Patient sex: M
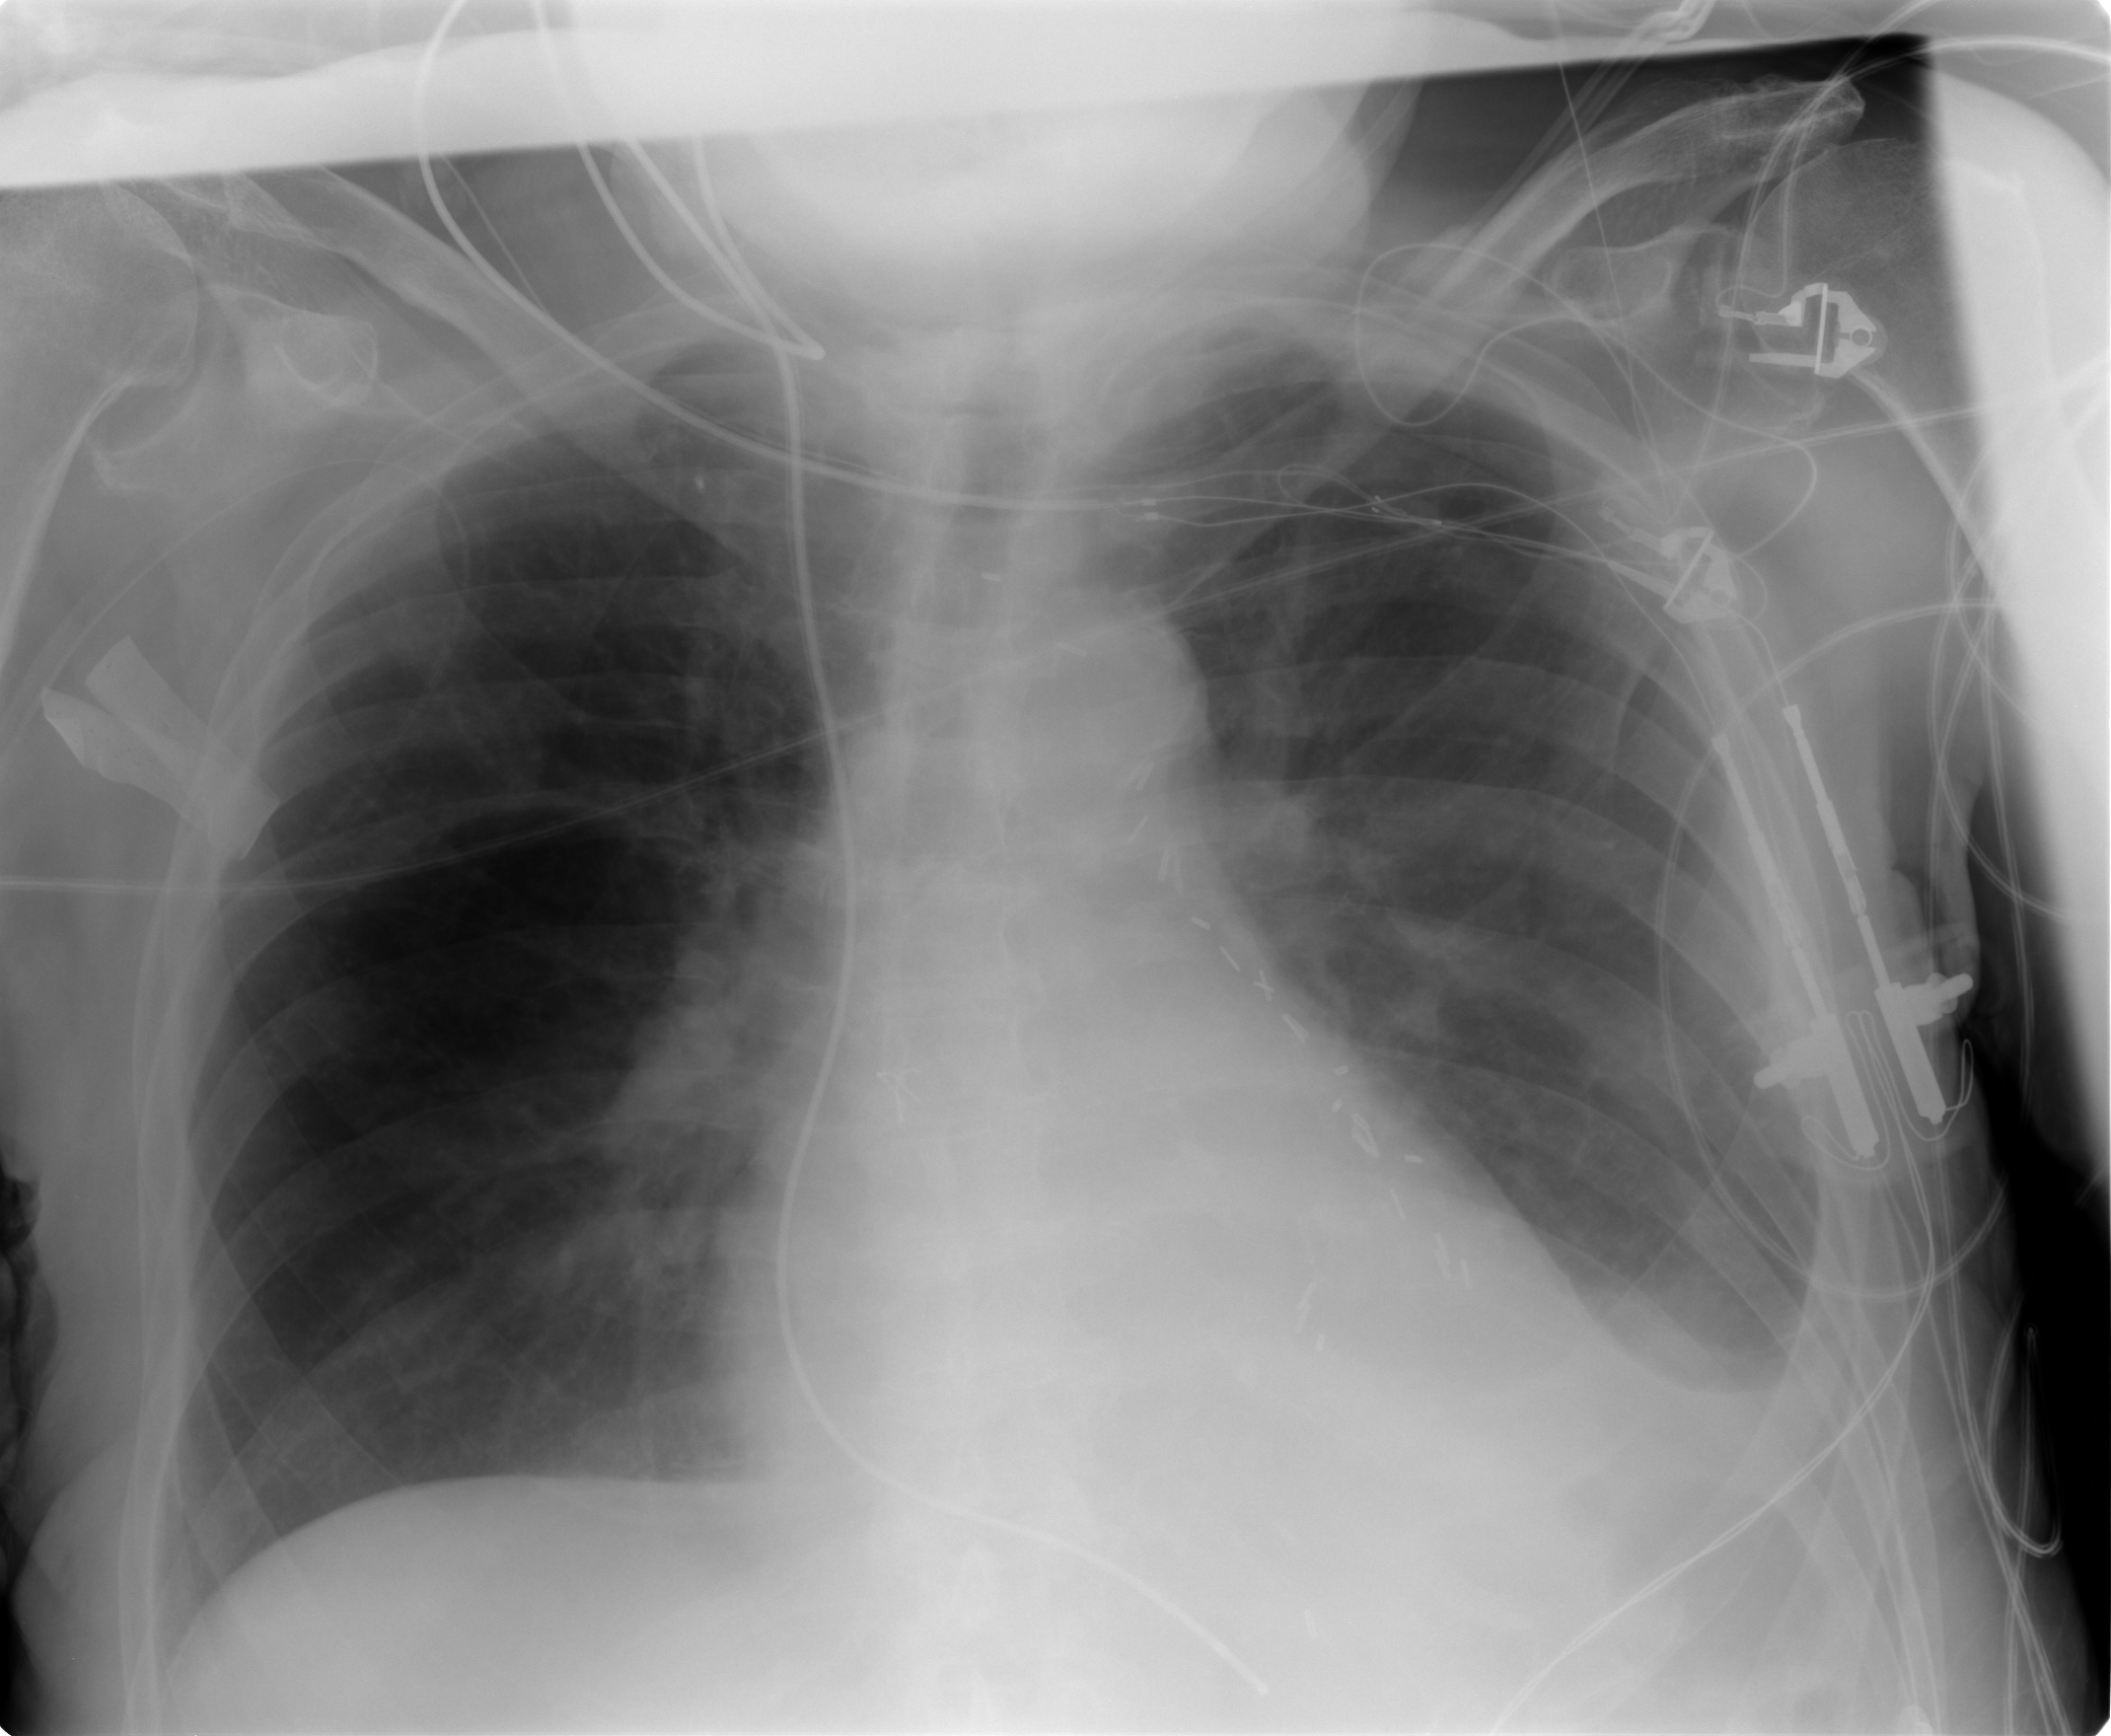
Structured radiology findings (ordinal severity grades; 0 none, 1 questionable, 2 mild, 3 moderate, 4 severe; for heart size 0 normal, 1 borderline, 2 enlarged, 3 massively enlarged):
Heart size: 0
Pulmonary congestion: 1
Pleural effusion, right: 0
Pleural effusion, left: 2
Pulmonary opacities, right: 0
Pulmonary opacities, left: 0
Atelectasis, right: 2
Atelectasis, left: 2